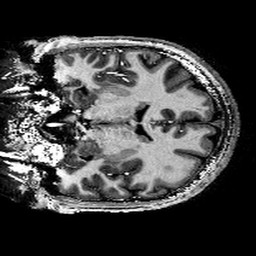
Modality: T1w
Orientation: coronal
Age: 28
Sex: male
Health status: healthy
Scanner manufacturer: siemens
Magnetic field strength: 9.4 T
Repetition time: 6 s
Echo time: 0.003 s